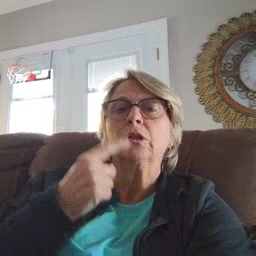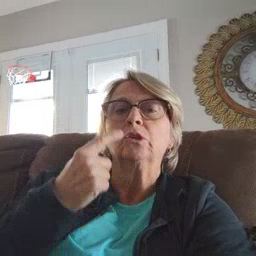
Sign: owl